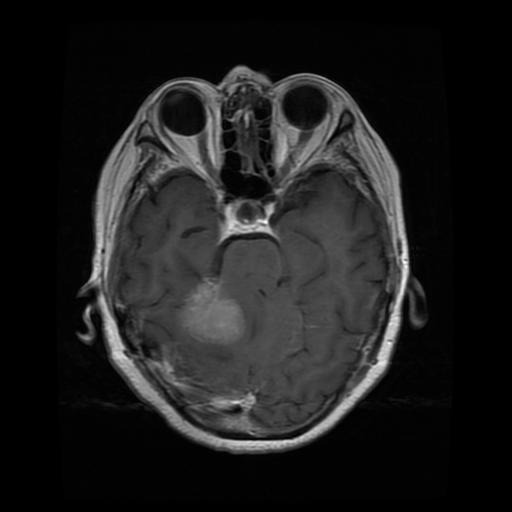
Label: meningioma